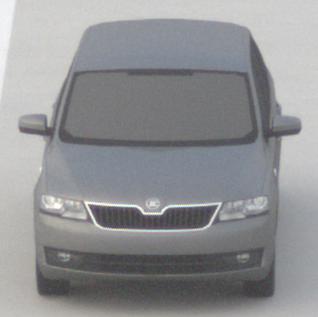
Make: Skoda
Model: Rapid Spaceback 1.2 TSI
Detailed model: Rapid Spaceback
Model produced from: 2013/10
Model produced until: 2015/04
Doors: 5
Color: gray
Road condition: dry road
Daytime: morning or afternoon
Contrast: low contrast